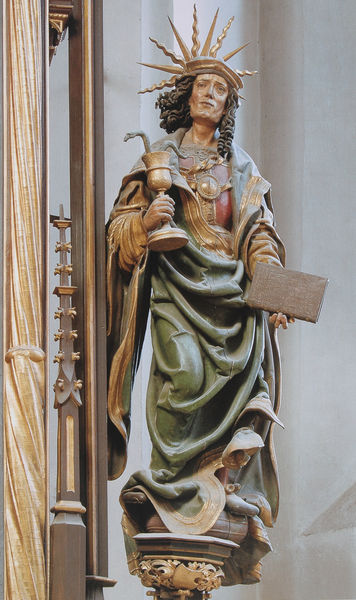
Titel: Hochaltar, rechte Figur außerhalb des Schreines:
Künstler: Hans Leinberger
Standort: Moosburg
Institution: ehemalige Stiftskirche St. Kastulus
Schlagwörter: blau, hand, mann, umhang, grün, braun, bunt, frau, holz, hut, kleid, säule, blick, rot, kappe, mütze, bibel, falten, gesicht, johannes, sockel, spitze, kirche, figur, gewand, gold, haare, kelch, mantel, brosche, gotik, kinn, krone, locken, skulptur, statue, haltung, kette, farbe, empore, tafel, detail, kerze, plastik, podest, grun, foto, buch, strahlen, schlange, altar, schnitzerei, photo, schein, lettner, heiligenschein, nimbus, heiliger, heilige, gefasst, maria, magdalena, ikone, geschnitzt, fiale, barbara, strahlenkranz, evangelist, alatr, holzschnitzerei, leinberger, vollplastik, mnatel, fiole, schlage, heiige, barock, altar+, schnitzerei+, strhlenkrnaz